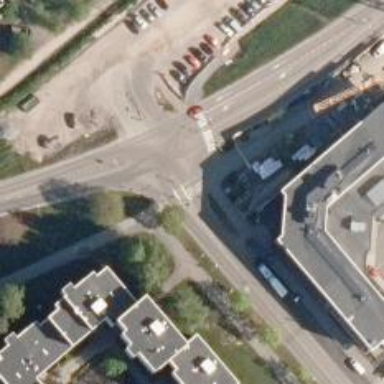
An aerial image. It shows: Uncontrolled crossing with central island on the road.